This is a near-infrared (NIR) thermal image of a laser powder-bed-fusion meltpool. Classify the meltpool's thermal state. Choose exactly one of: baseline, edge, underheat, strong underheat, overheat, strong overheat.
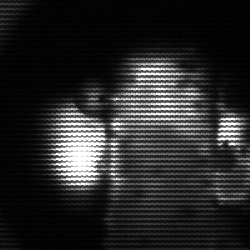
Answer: strong underheat